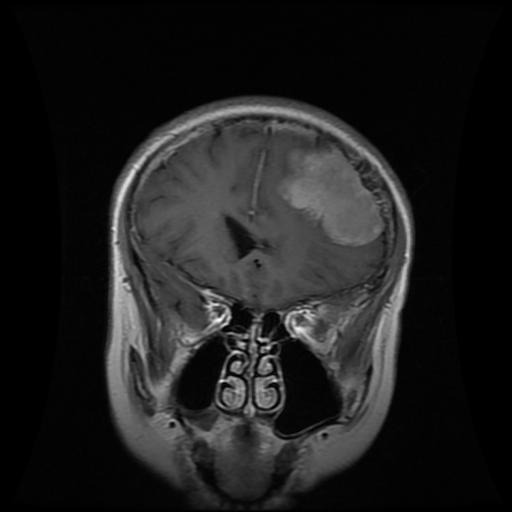
Label: meningioma